Question: I want to have a UsersAdmin view that has Account Registration, UserProfile class and a Identity Role class. I am using MVC5 with default Individual Authentication.
I am using ui-router for my routing. I have seen many examples using a viewmodel to pass multiple models to a single cshtml view. But I am needing a more complex setup. I created a mock up of what I am looking for. What is the best way to do this.

Here is what my setup looks like
ui-routing
'''
// Default route
$urlRouterProvider.otherwise('/Document');
// Application Routes States
$stateProvider
.state('app', {
abstract: true,
controller: "CoreController",
resolve: {
_assets: Route.require('icons', 'toaster', 'animate')
}
})
.state('app.document', {
url: '/Document',
templateUrl: Route.base('Document/Index'),
resolve: {}
})
.state('app.register', {
url: '/Register',
templateUrl: Route.base('Account/Register'),
resolve: {}
}).state('app.applicationUser', {
url: '/ApplicationUser',
templateUrl: Route.base('ApplicationUsers/Index'),
resolve: {}
}).state('app.role', {
url: '/Role',
templateUrl: Route.base('Role/Index'),
resolve: {}
}).state('app.roleCreate', {
url: '/RoleCreate',
templateUrl: Route.base('Role/Create'),
resolve: {}
}).state('app.userProfile', {
url: '/UserProfile',
templateUrl: Route.base('UserProfiles/Index'),
resolve: {}
}).state('app.userProfileCreate', {
url: '/UserProfileCreate',
templateUrl: Route.base('UserProfiles/Create'),
resolve: {}
}).state('app.login', {
url: '/Login',
templateUrl: Route.base('Account/Login'),
resolve: {}
});
}
'''
_Layout.cshtml
'''
<div ui-view class="app-container" ng-controller="CoreController">@RenderBody()</div>
'''
Navigation
'''
<li>
<a ui-sref="app.userProfile" title="Layouts" ripple="">
<em class="sidebar-item-icon icon-pie-graph"></em>
<span>User Profile</span>
</a>
</li>
'''
I have no issue using modals for the Create,Details,Edit views if that is a easier solution. However I do not know how to pass the selected Id with its properties to the modal.
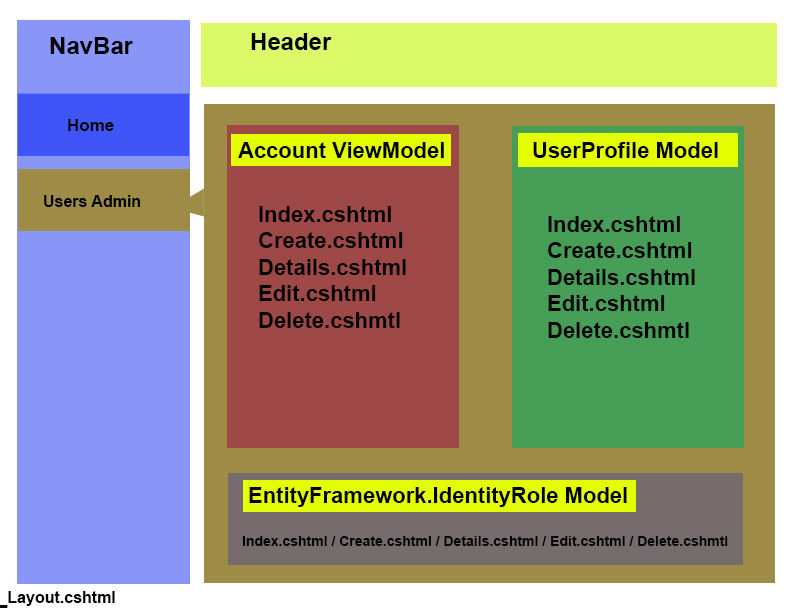
Answer: ui-router can help you achieve this by using
a.
'''
ui-sref='stateName({param: value, param: value})'
'''
The parameterr object passed along with the state name can be accessed in the controller using $stateParams
b.
In your controller you could do something like
'''
if ($stateParams.id != null) {
// service call goes here
}
'''
c. You need to use named views
Something like
'''
$stateProvider
.state('report', {
views: {
'filters': { ... templates and/or controllers ... },
'tabledata': {},
'graph': {},
}
})
'''
where
> filters
and
> tabledate
are the named views.
ui-view has a decent example for it here <URL>
Btw , I would suggest you first figure out the panels which are dynamic ( i.e the ones whose content changes because of some kind of user interaction ) vs static ones ( they dont change once loaded) . You should only be looking at ui-views to replace the dynamic parts , there is no point in making the app more complicated by putting everything in a child view . The states can become very confusing very quickly.
I use the ng-include directive to load the static views in the parent state and only define child states for portion of the views that change.
'''
<div ng-include="'/MyStaticView'" ng-show="MyCondition == true "></div>
'''